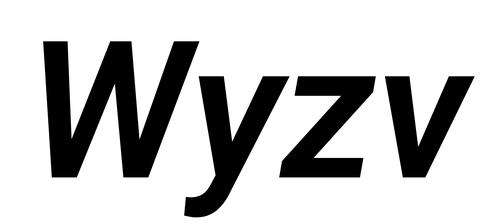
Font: Roboto-Italic_SemiBold_Italic